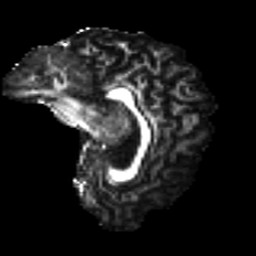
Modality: FA
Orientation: sagittal
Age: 26
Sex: male
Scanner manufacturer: ge
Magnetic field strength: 3 T
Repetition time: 7.8 s
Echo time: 0.061 s